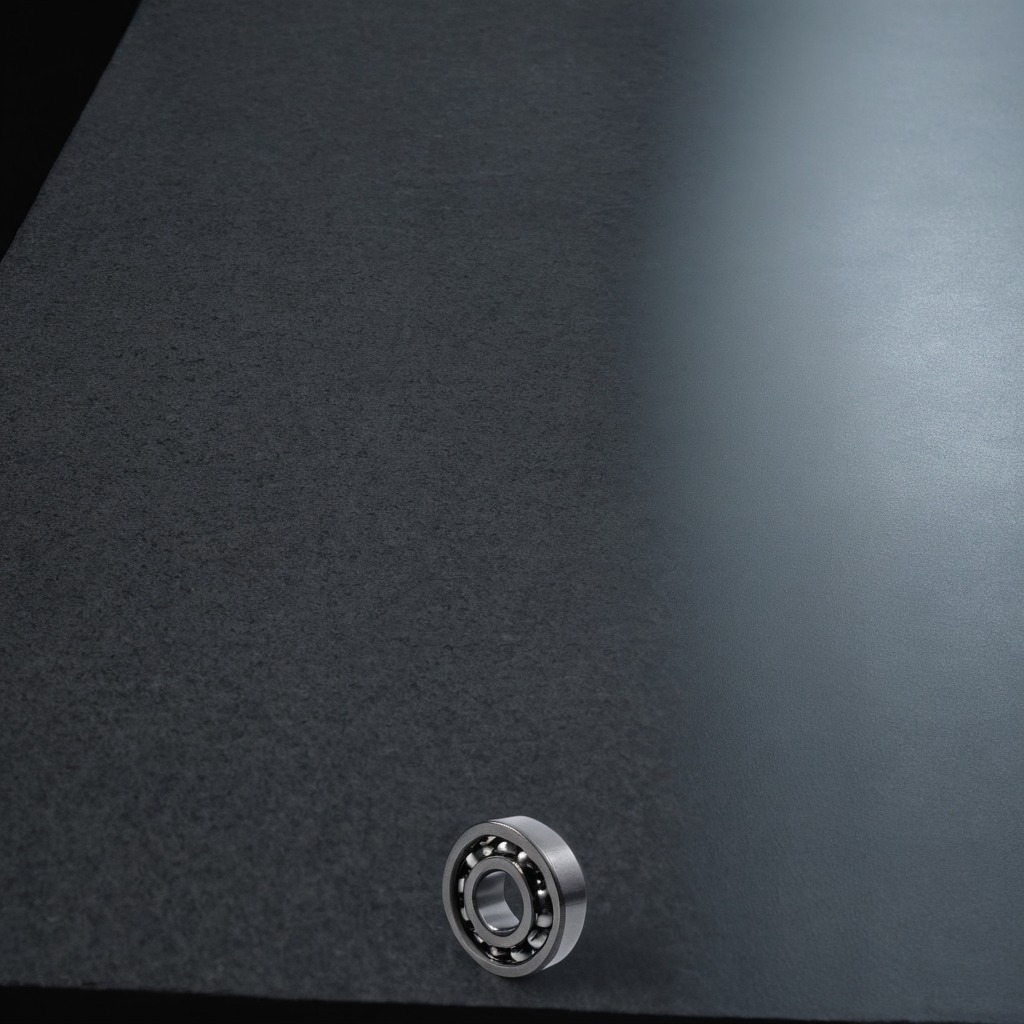
A metal ball bearing is lying on a clean granite table inside a workshop at night dim ambient light soft shadows worn but